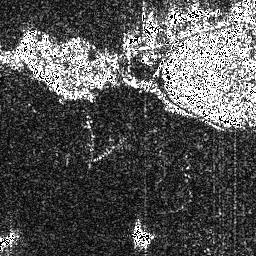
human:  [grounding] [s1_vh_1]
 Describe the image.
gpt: In the satellite image, there is  <ref>1 small ship </ref> <box>[[0, 90, 5, 98, 0]]</box> located at bottom left,  <ref>1 small ship </ref> <box>[[50, 89, 59, 96, 0]]</box> located at bottom.